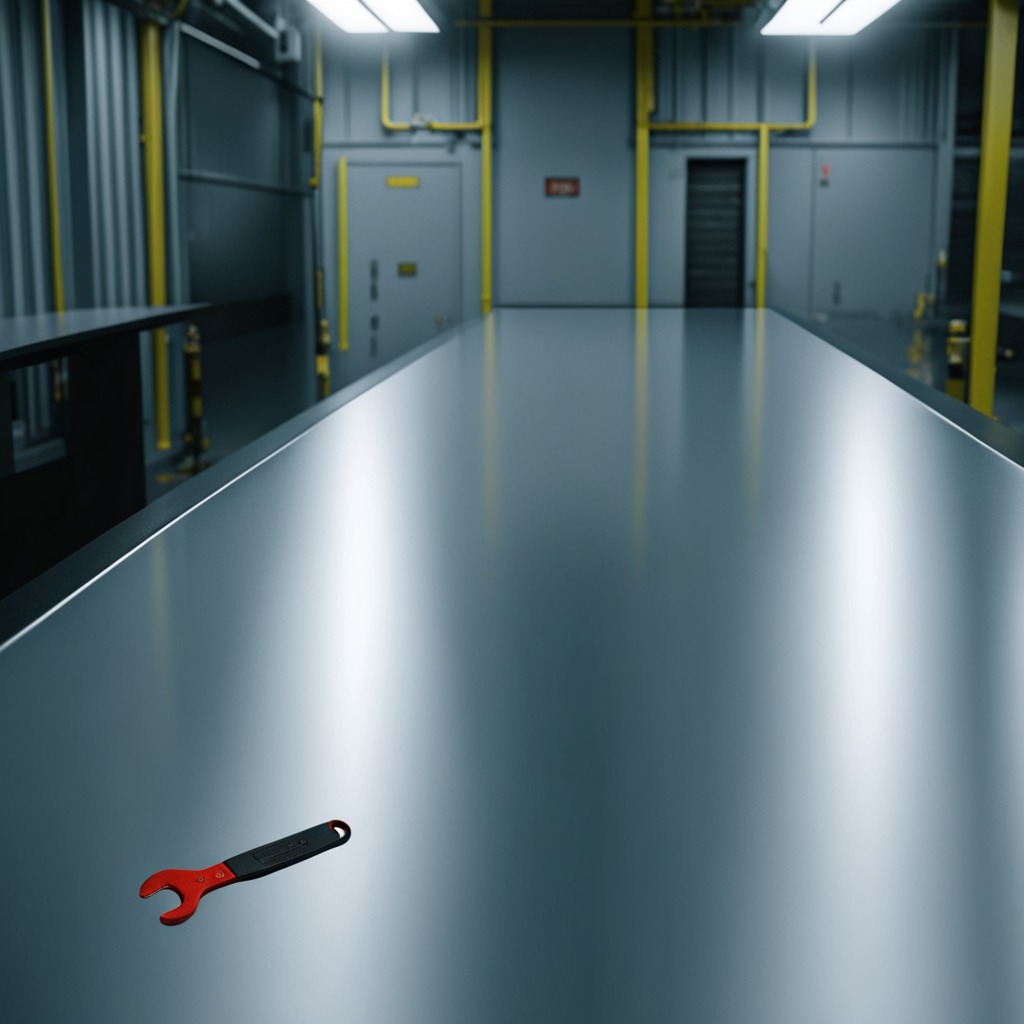
A wrench is lying on the high-gloss table in a ship maintenance bay industrial lighting.